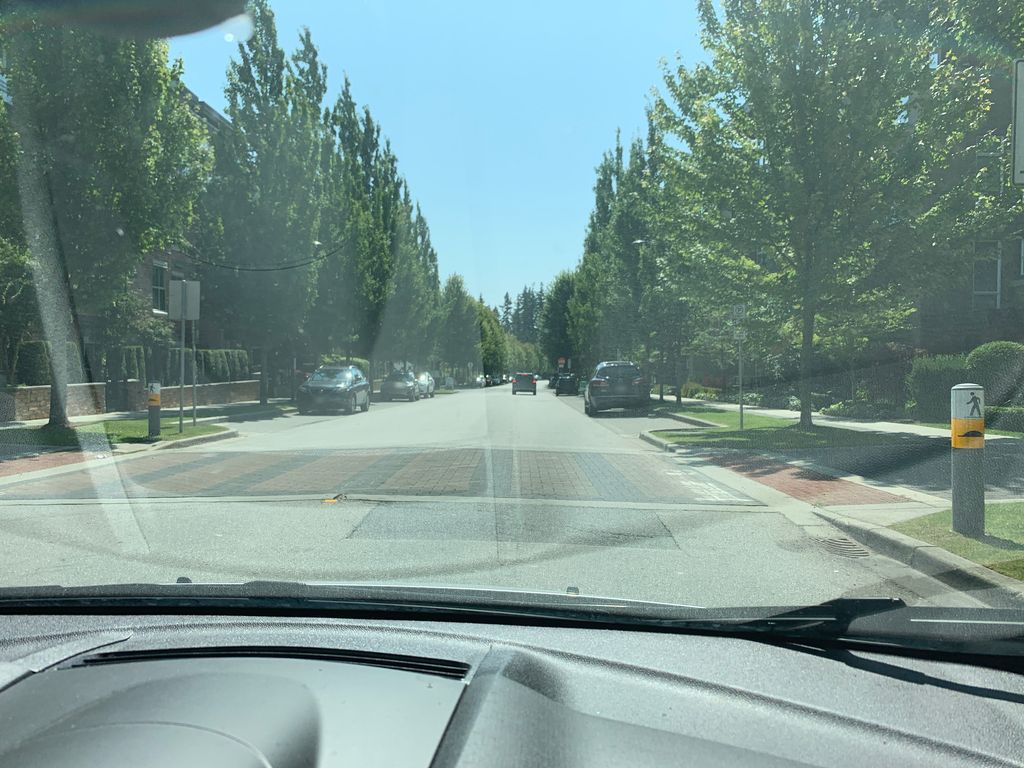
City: vancouver